Field crop: tomato
Growth stage: 2
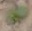
Species: solanum